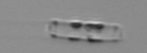
Label: Cerataulina_pelagica